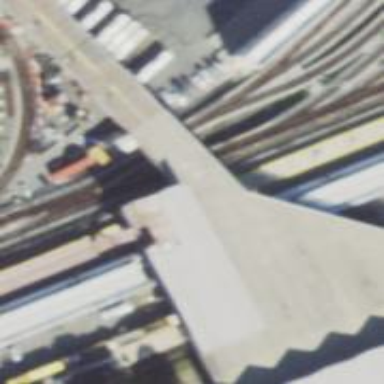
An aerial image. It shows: Railway platform.